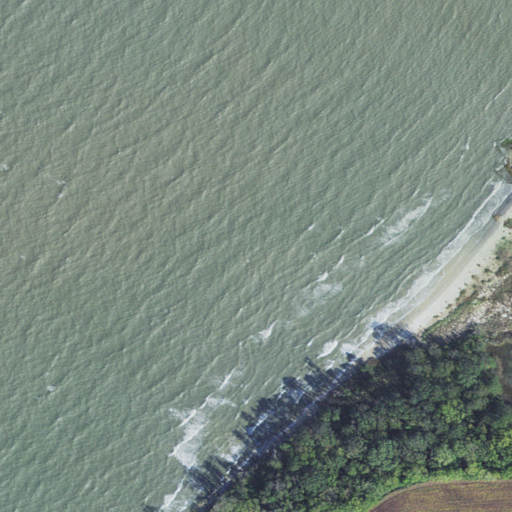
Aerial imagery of cape in Virginia named Shooting Point containing open water, herbaceous wetlands, woody wetlands, mixed forest, cultivated crops, and barren land